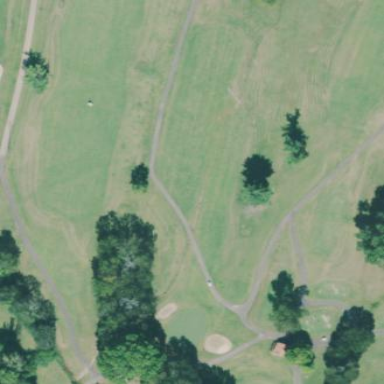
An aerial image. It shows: Golf fairway surrounded by grass.